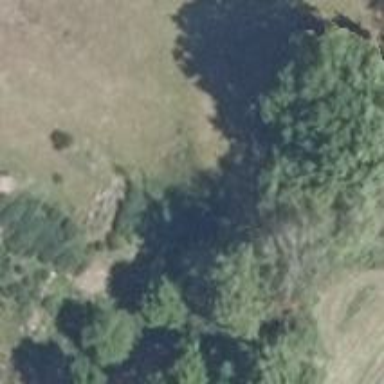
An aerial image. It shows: Single tag "natural: tree."